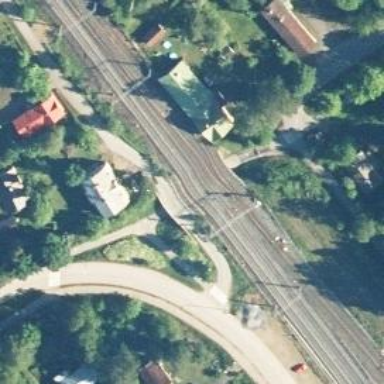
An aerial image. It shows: Railway with continuous electrified contact lines.